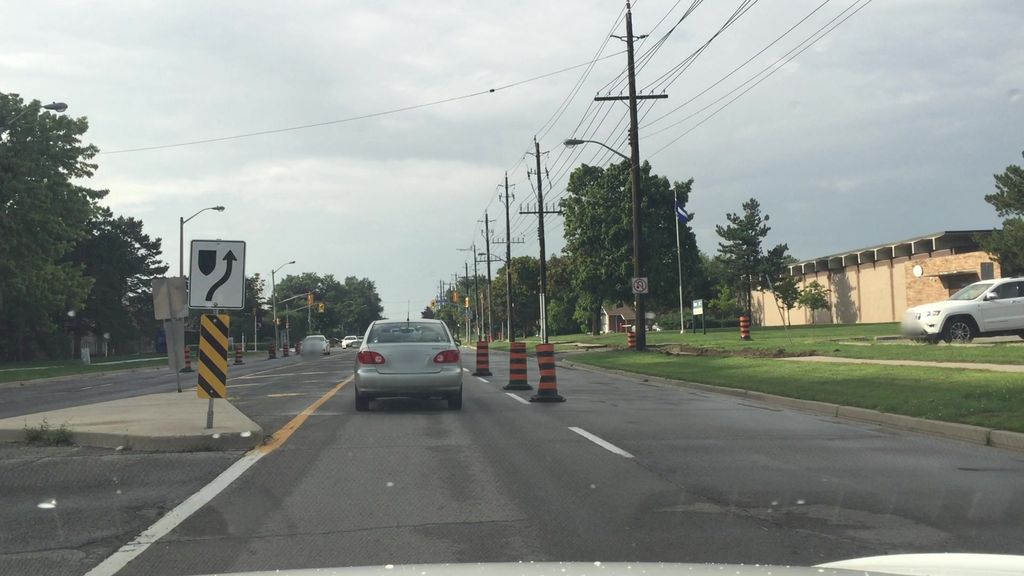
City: toronto